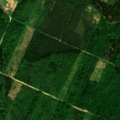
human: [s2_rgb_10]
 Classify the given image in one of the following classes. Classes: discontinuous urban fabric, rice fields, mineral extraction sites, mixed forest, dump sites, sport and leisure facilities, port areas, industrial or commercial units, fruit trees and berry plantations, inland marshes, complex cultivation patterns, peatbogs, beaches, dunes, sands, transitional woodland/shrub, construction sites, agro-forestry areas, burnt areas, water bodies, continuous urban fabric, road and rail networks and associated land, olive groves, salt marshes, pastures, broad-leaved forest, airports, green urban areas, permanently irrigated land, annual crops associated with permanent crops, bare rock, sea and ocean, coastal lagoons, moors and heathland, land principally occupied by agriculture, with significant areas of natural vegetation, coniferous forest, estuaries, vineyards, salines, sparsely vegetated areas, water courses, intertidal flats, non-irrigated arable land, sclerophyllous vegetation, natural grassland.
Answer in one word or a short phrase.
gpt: broad-leaved forest, coniferous forest, mixed forest